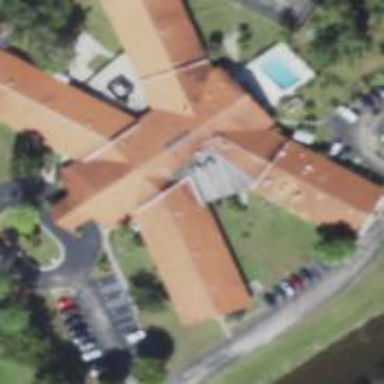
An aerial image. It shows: Healthcare facility identified as hospital.